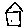
Label: house